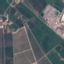
Land use / land cover: PermanentCrop